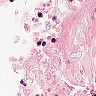
Metastatic tissue present: no